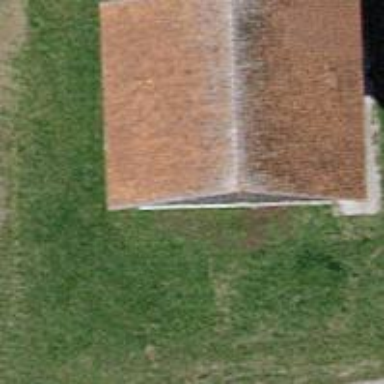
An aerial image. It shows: Shed building.